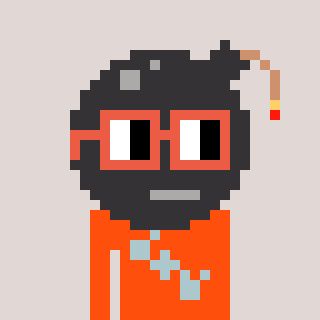
a pixel art character with square orange glasses, a bomb-shaped head and a orange-colored body on a warm background